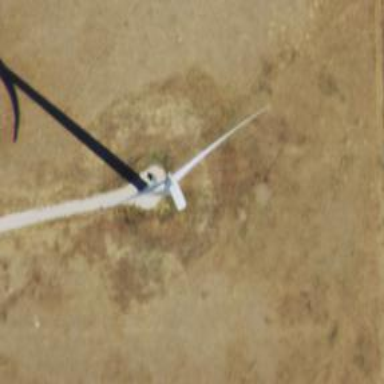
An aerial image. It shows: Wind generator powered by horizontal-axis wind turbine.